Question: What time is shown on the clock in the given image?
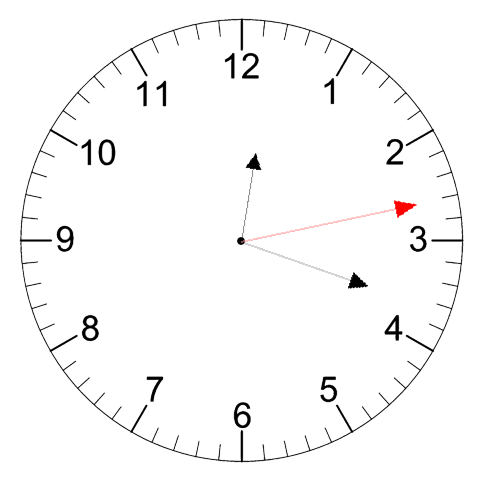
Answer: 12:18:13